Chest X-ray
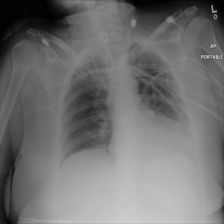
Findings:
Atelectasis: negative
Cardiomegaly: negative
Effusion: negative
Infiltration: negative
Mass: negative
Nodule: negative
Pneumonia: negative
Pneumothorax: negative
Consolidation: negative
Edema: negative
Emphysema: negative
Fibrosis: negative
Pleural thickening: negative
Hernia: negative